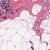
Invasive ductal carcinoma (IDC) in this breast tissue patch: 0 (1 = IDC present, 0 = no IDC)